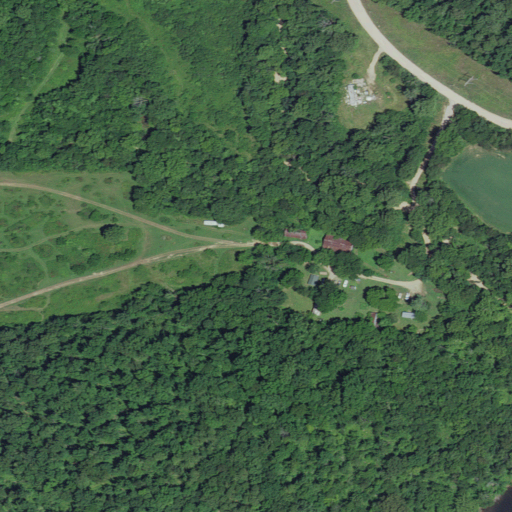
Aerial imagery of valley in Missouri named Spring Hollow containing deciduous forest, open development, pasture, medium intensity development, and low intensity development